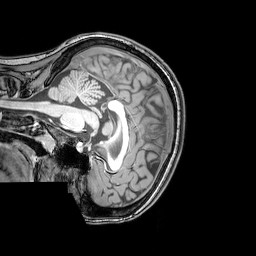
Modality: T1w
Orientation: sagittal
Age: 24
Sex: female
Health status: healthy
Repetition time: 0.081 s
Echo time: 0.037 s